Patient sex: M
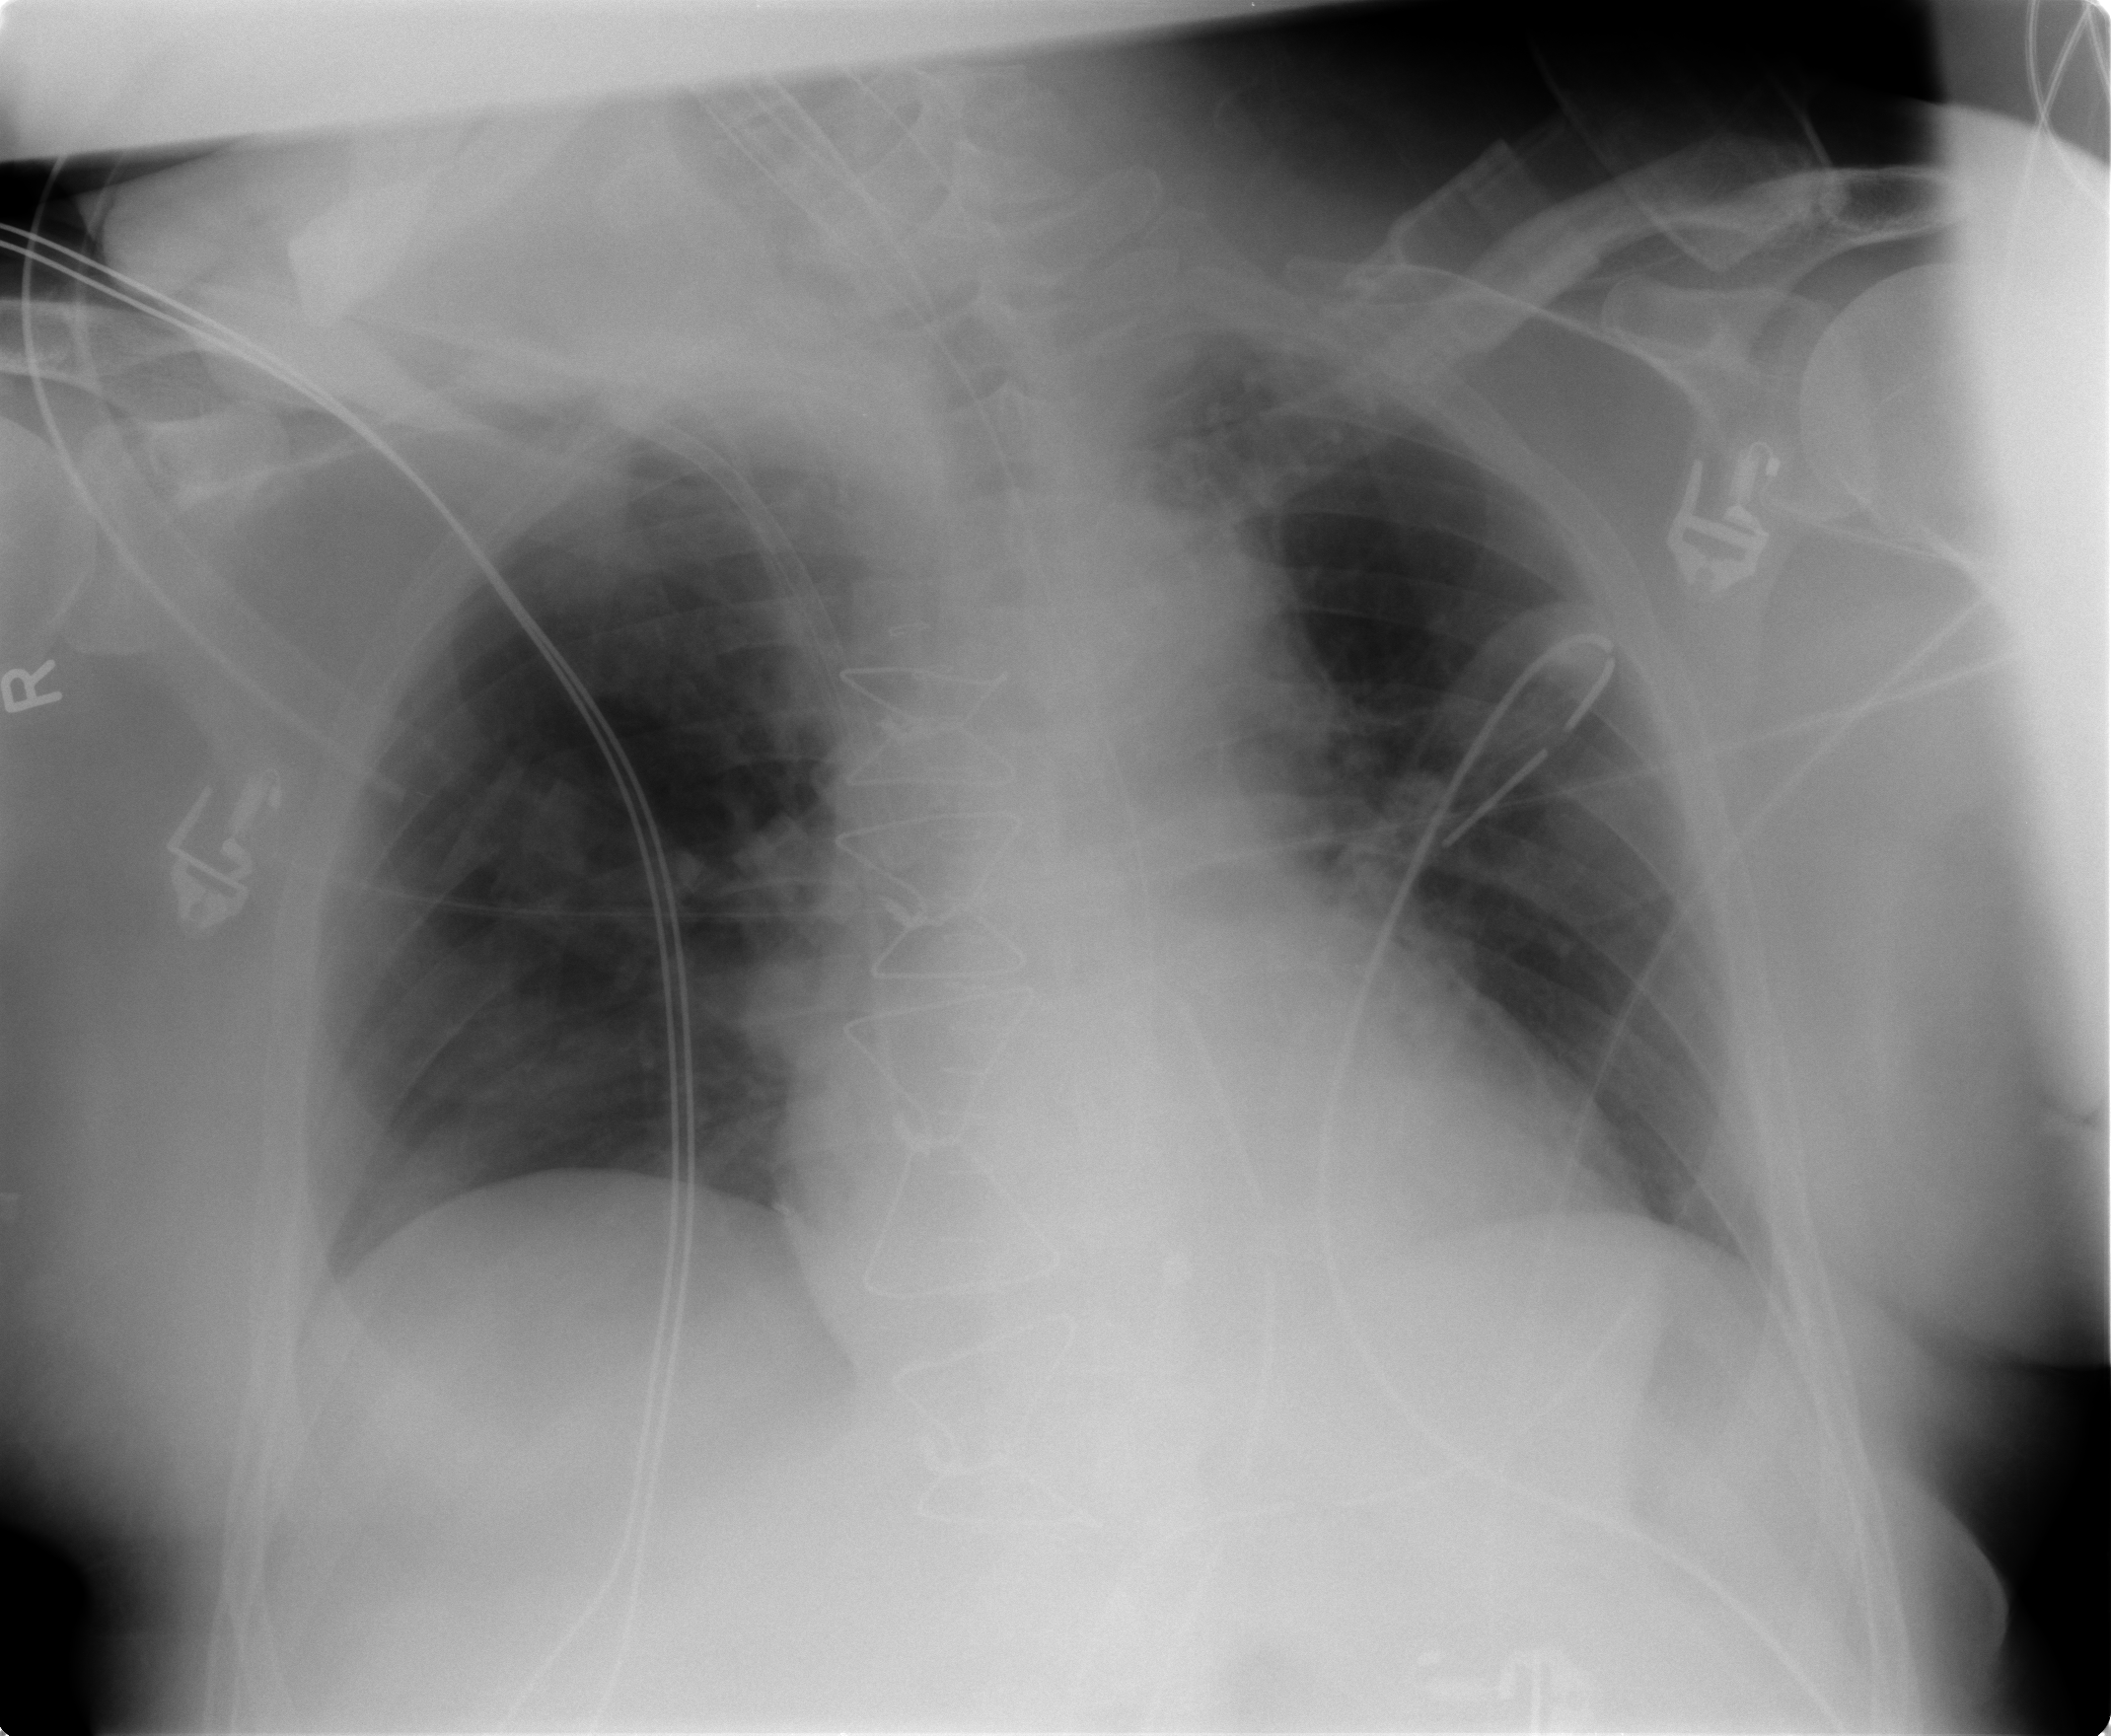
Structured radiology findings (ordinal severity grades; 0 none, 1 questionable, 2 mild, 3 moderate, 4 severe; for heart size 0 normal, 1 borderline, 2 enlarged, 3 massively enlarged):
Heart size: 0
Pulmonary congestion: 1
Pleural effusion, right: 0
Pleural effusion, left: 0
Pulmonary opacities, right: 0
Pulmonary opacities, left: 0
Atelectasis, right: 0
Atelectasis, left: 0